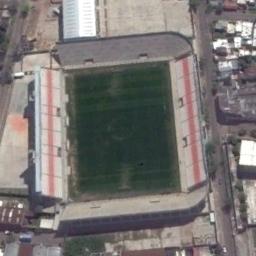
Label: stadium